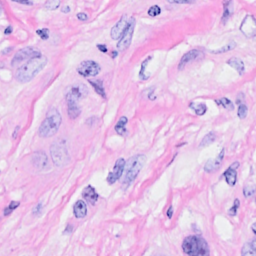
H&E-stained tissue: Breast